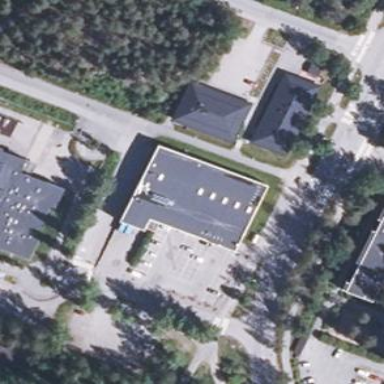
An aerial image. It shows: Retail building.